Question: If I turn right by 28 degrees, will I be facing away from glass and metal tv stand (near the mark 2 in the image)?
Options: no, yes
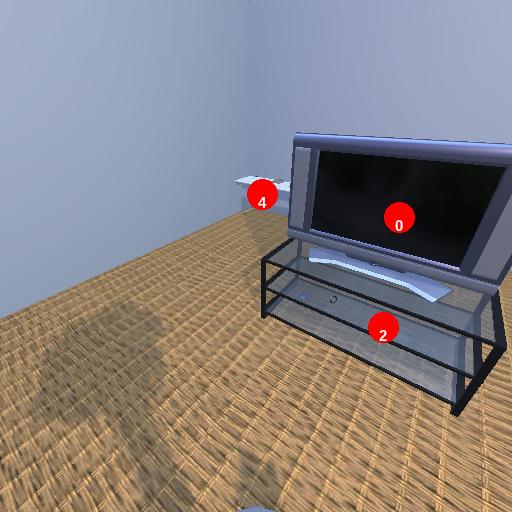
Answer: no